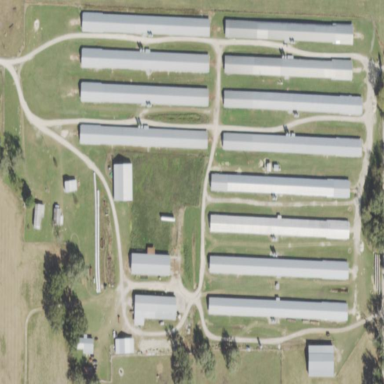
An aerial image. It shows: Poultry farmyard.